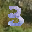
Label: 3